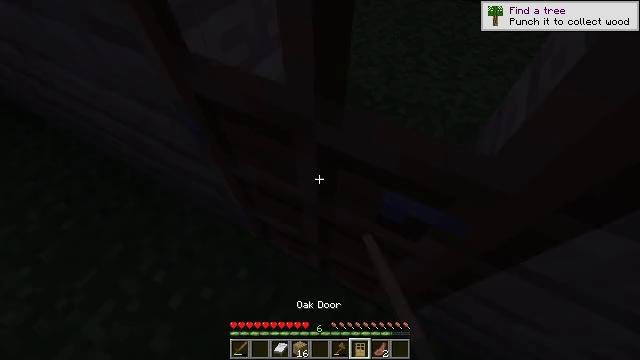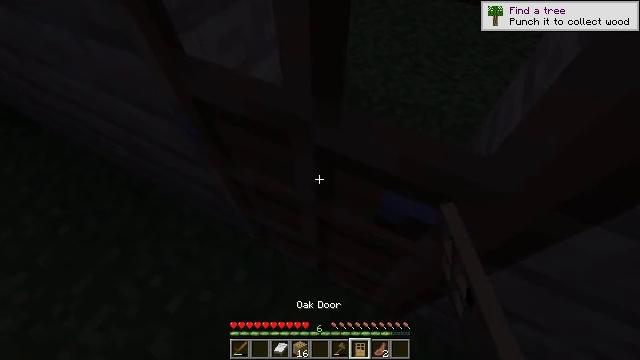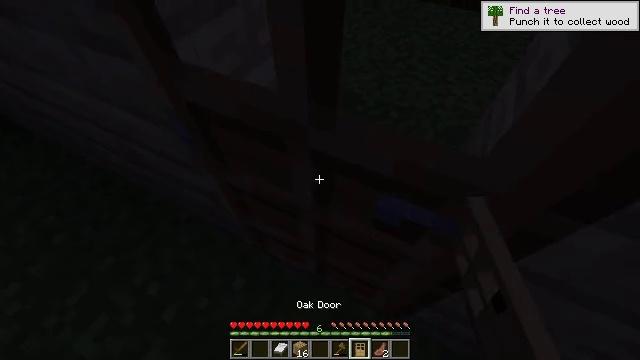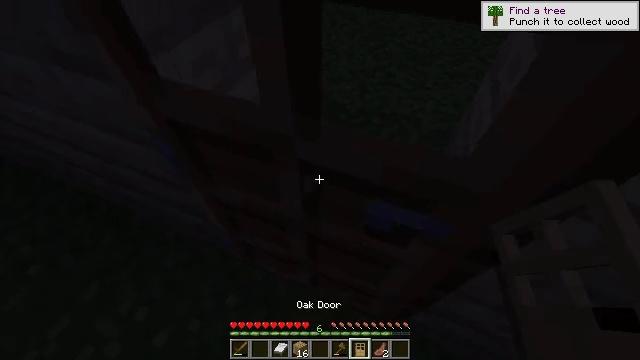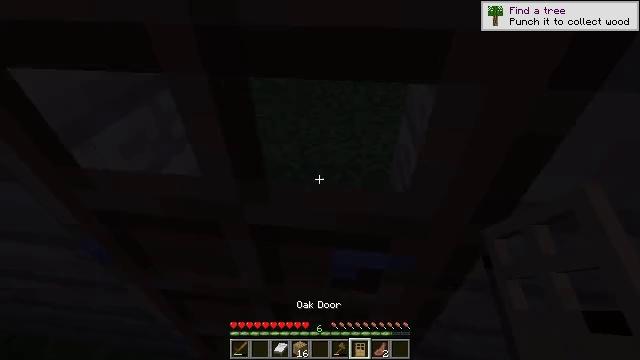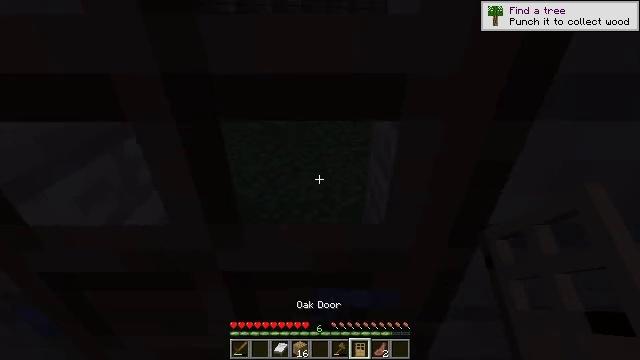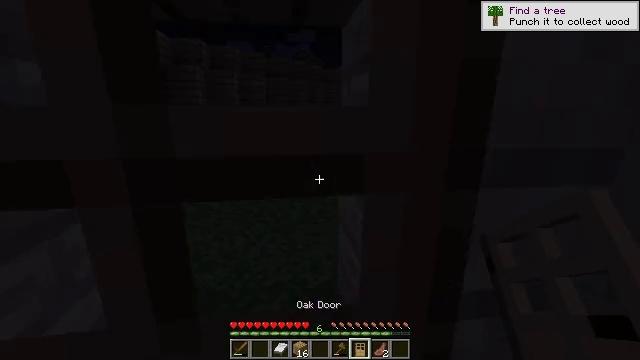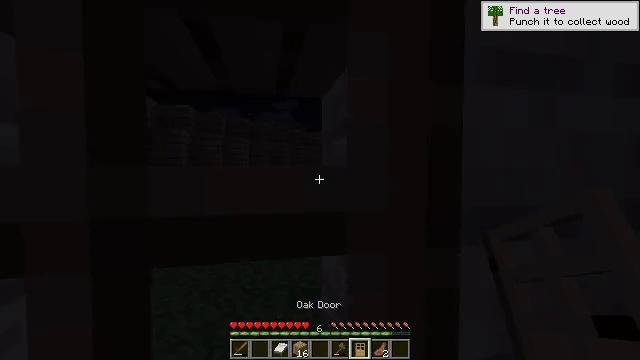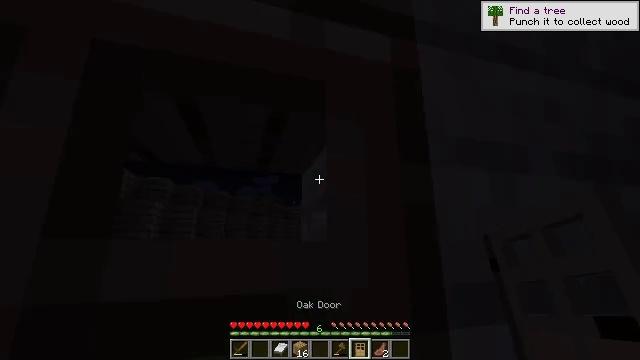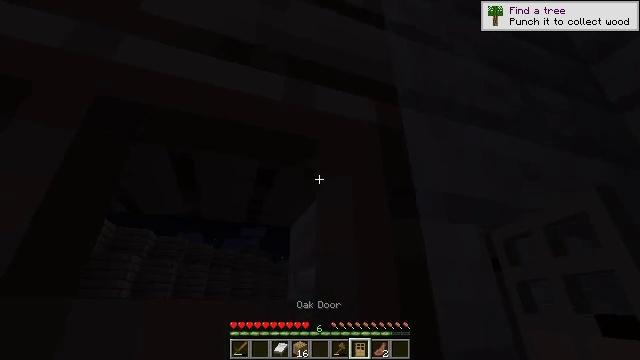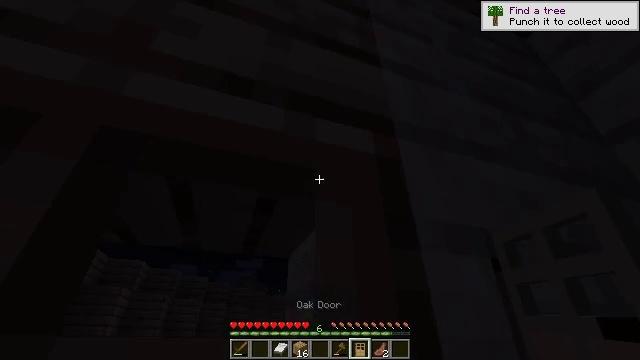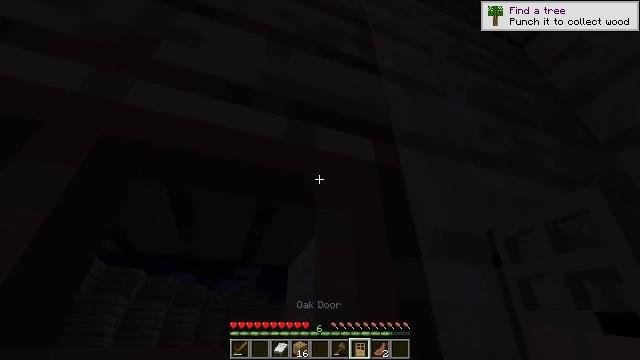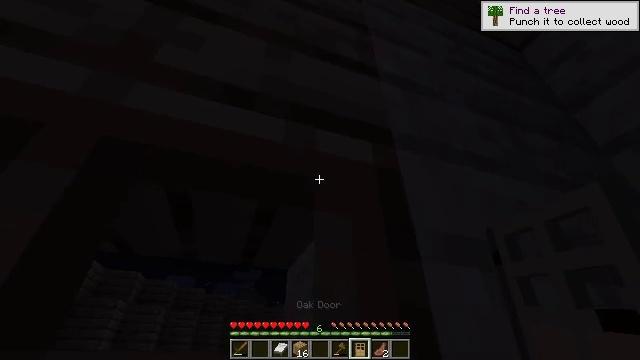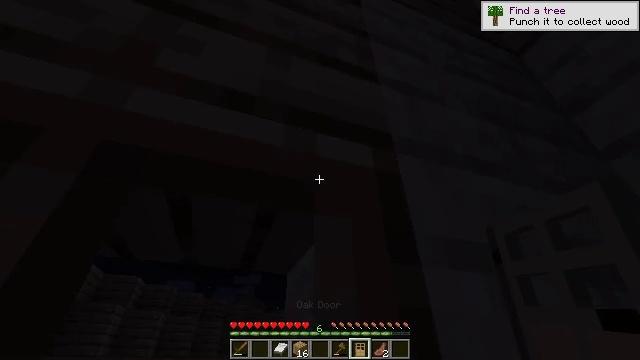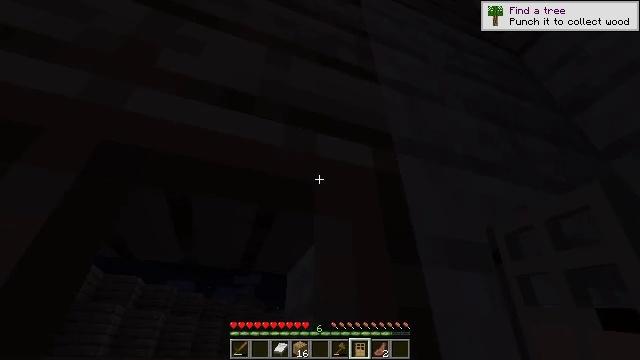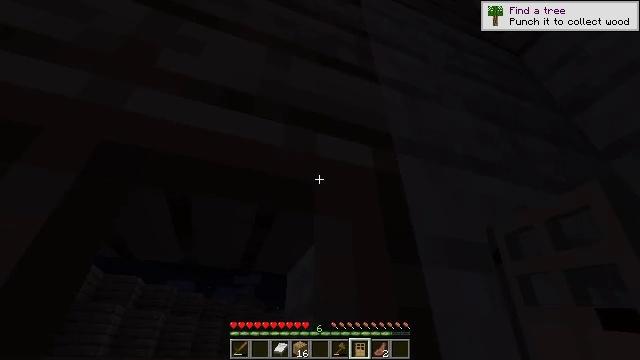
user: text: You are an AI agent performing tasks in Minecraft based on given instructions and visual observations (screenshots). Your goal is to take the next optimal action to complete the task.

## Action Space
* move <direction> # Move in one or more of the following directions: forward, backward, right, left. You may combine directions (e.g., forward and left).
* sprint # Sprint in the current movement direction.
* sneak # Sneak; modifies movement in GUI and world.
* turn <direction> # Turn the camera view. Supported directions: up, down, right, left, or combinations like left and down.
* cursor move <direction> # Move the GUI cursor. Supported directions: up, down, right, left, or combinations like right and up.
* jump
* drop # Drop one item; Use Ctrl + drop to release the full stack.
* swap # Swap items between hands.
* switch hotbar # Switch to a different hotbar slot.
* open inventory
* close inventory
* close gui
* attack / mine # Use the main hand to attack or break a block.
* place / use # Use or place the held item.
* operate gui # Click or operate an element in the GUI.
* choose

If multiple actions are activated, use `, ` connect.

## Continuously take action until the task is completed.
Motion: motion action
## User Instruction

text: Remove an oak door from the inventory.
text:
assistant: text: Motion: no_op
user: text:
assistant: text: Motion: turn right
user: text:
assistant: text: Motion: turn right and up
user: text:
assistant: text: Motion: turn right and up
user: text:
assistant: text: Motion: turn right and up
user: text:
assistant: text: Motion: turn right and up
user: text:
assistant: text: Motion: turn right and up
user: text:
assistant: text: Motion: turn right and up
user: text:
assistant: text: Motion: turn right and up
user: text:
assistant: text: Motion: turn up
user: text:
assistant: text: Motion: turn up
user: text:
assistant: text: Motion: no_op
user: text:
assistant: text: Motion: no_op
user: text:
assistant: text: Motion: no_op
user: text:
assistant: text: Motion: no_op
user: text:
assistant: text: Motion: no_op
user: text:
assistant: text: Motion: no_op
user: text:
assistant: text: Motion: turn right and down
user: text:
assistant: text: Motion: turn right and down
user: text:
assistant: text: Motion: turn right and down
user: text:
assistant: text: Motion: turn right and down
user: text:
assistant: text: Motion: turn right and down
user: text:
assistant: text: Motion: turn right and down
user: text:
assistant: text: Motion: turn right and down
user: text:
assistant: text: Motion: turn right and down
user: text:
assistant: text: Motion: turn right and down
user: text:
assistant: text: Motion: turn right
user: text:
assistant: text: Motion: turn right
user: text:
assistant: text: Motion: turn right and down
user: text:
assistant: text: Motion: turn right